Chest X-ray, AP view. Patient: 63 years old, sex M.
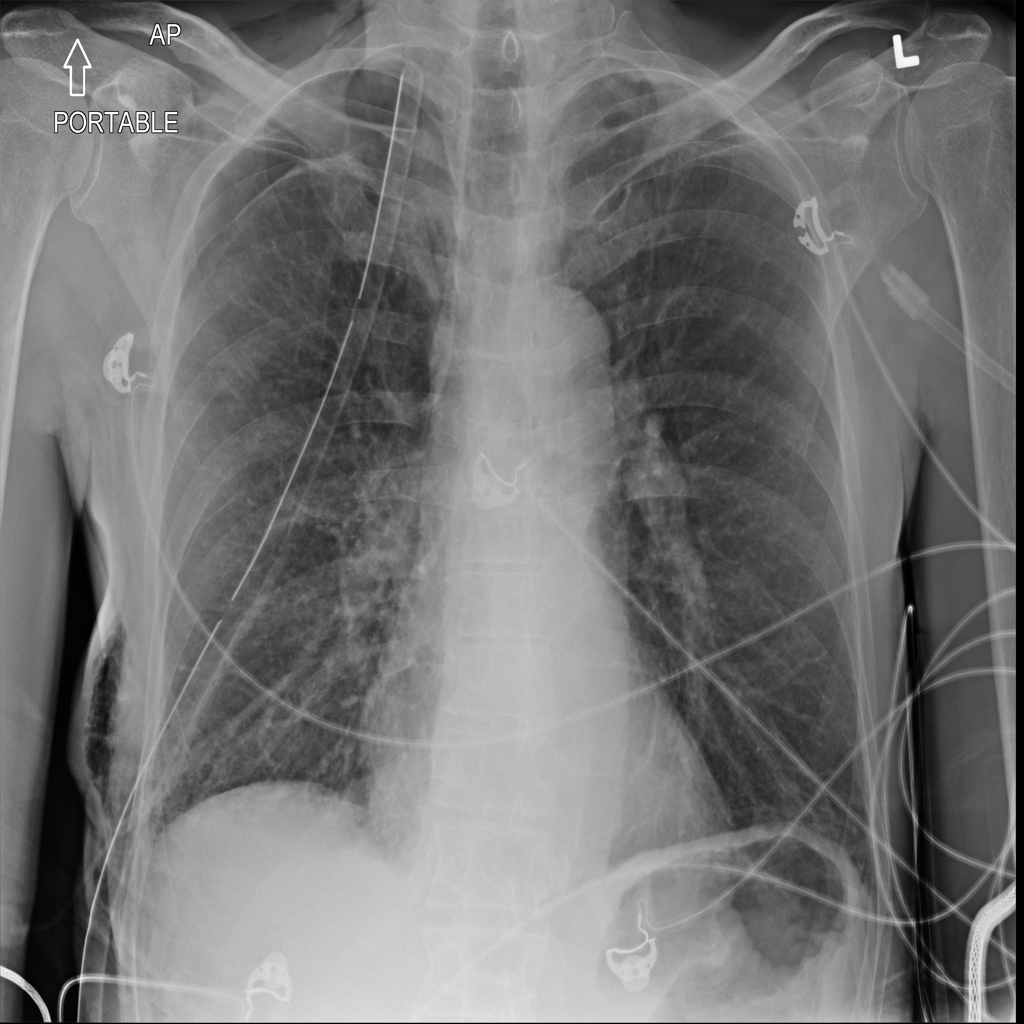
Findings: Emphysema, Pneumothorax